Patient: sex F, age 66
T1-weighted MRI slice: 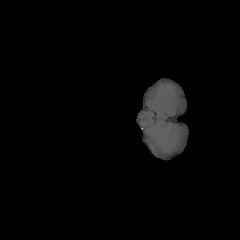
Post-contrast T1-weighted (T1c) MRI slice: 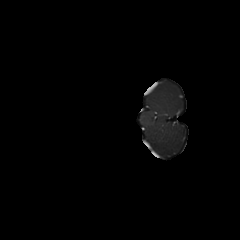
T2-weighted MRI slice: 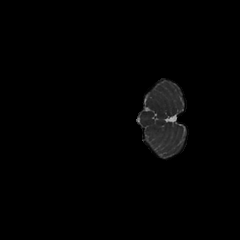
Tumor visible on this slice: no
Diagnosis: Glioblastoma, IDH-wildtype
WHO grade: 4